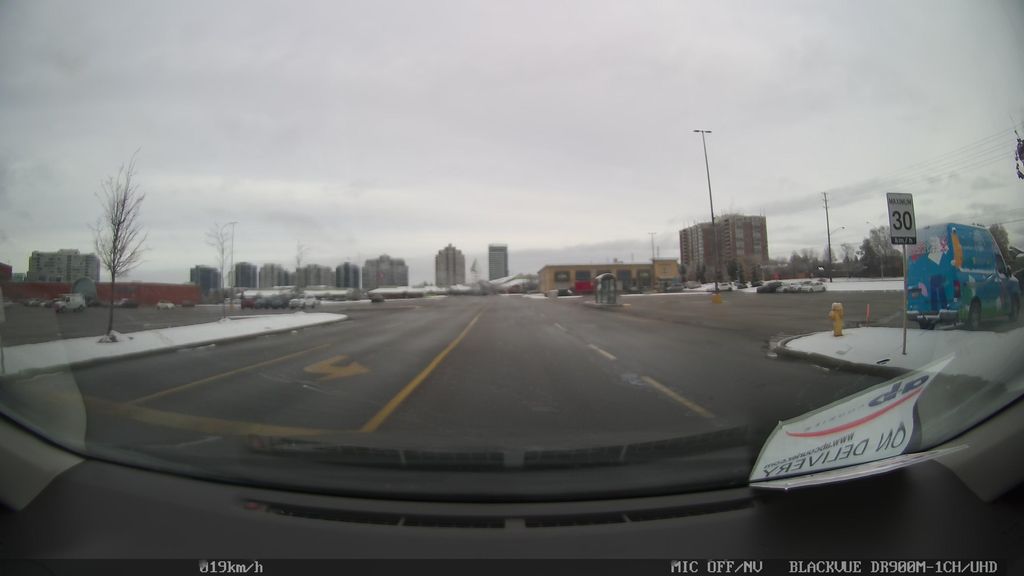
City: toronto